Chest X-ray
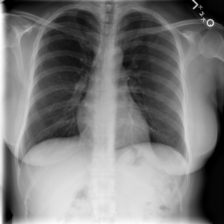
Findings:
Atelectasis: negative
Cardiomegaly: negative
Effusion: negative
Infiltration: negative
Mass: negative
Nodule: negative
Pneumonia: negative
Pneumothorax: negative
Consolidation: negative
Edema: negative
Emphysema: negative
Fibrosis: negative
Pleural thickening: negative
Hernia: negative